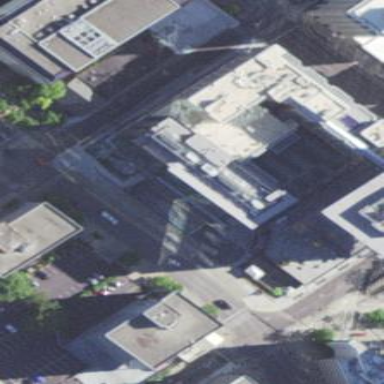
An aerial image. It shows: Hotel building.